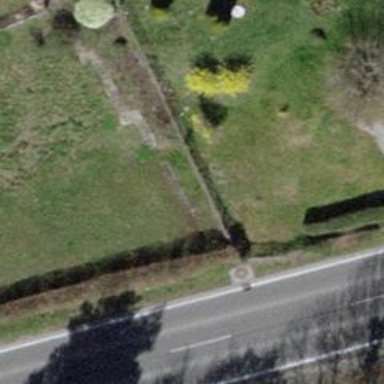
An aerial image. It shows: Hedge acting as barrier.